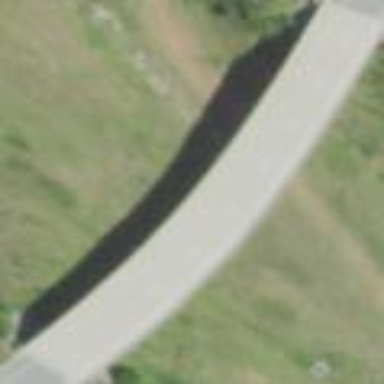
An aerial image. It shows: Man-made bridge.